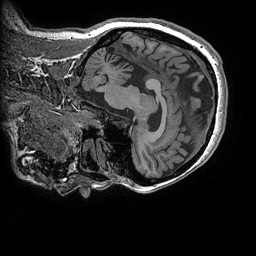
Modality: T1w
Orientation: sagittal
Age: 38
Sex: female
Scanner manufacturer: ge
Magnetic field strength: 3 T
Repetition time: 0.008184 s
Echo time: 0.003192 s